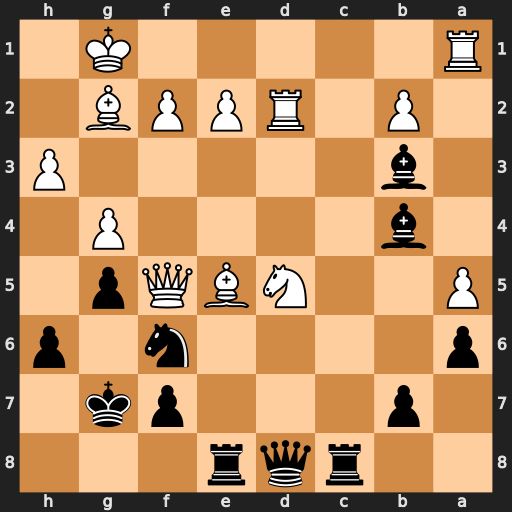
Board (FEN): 2rqr3/1p3pk1/p4n1p/P2NBQp1/1b4P1/1b5P/1P1RPPB1/R5K1
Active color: b
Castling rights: -
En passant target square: -
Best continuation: Rxe5 Qxe5 Bxd2 Nxf6 Qxf6 Qxf6+ Kxf6